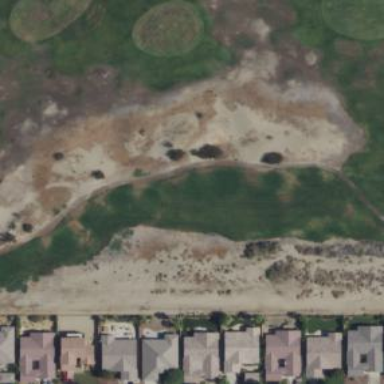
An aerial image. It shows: Golf tee on grassy land.